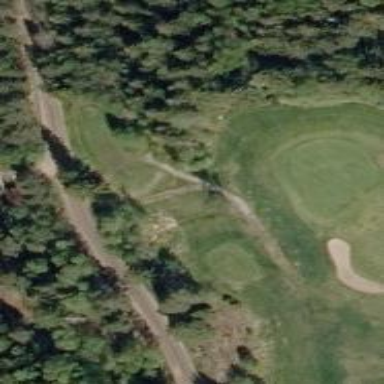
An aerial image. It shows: Path for both road and golf.